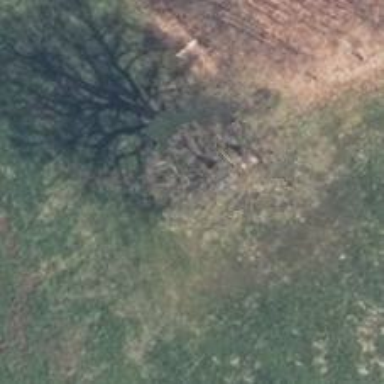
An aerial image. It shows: Hunting stand.